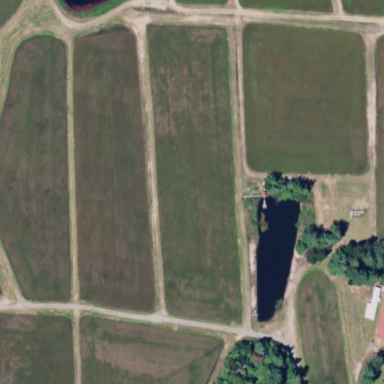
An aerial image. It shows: Farmland where cranberries are grown.